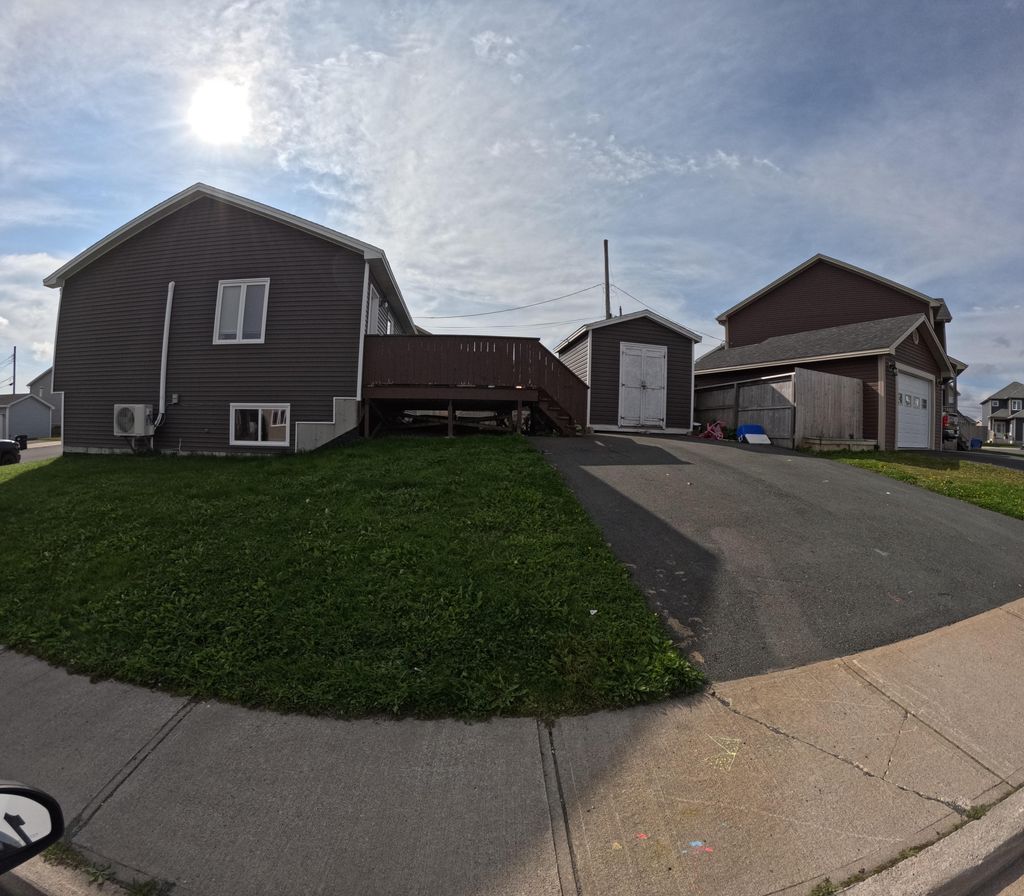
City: st_johns